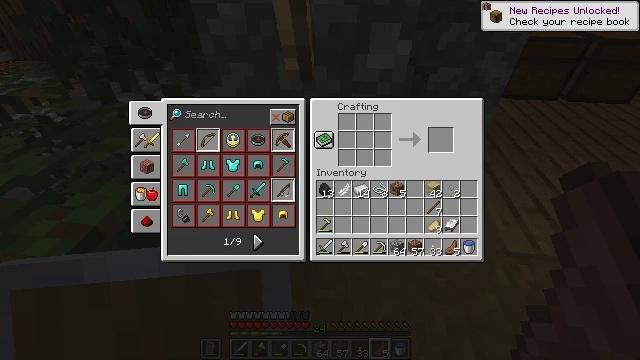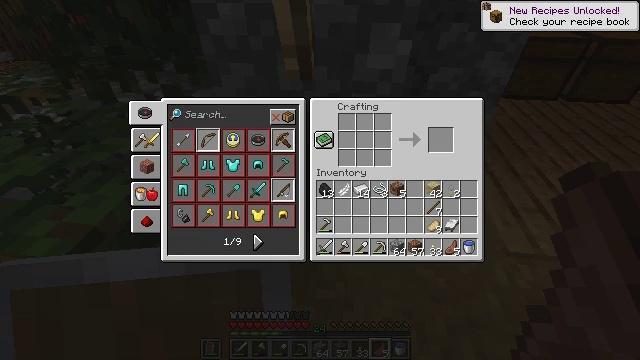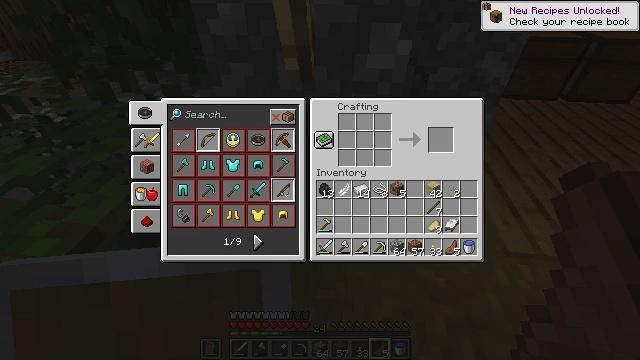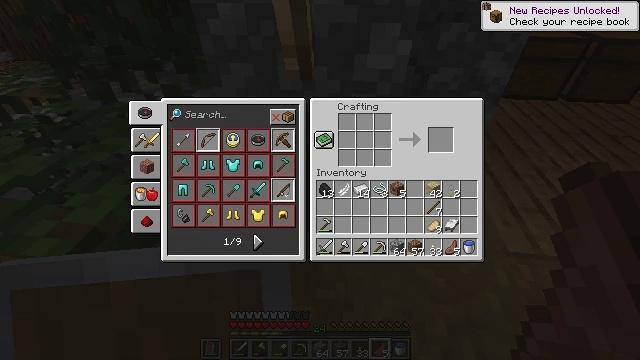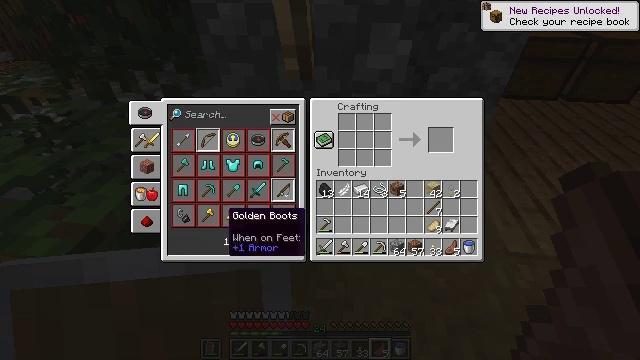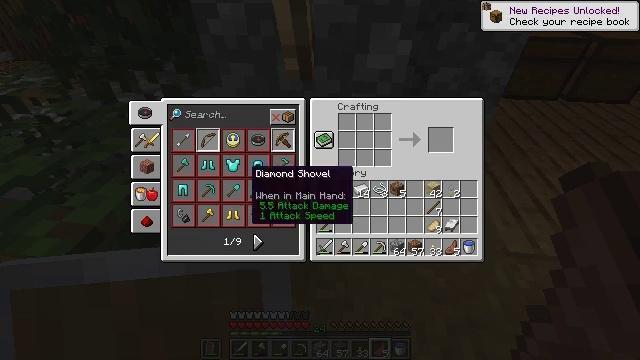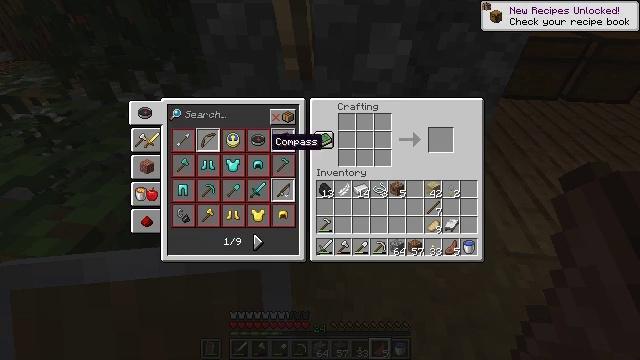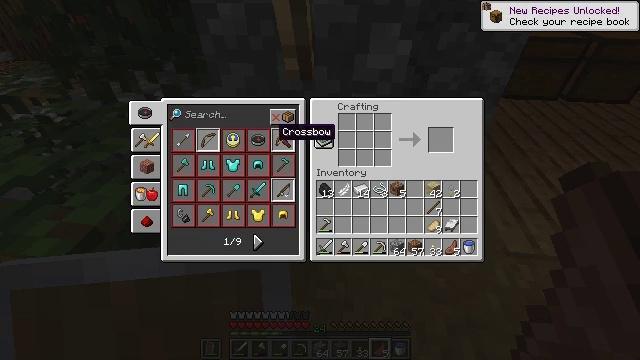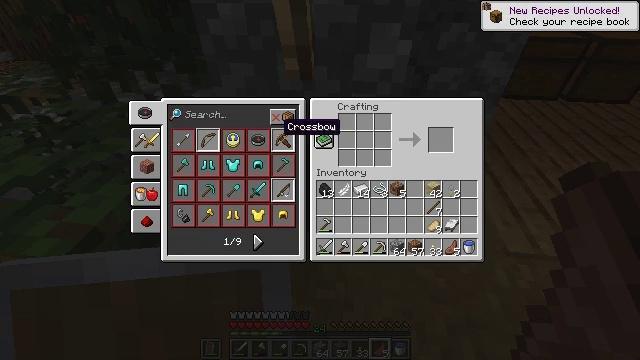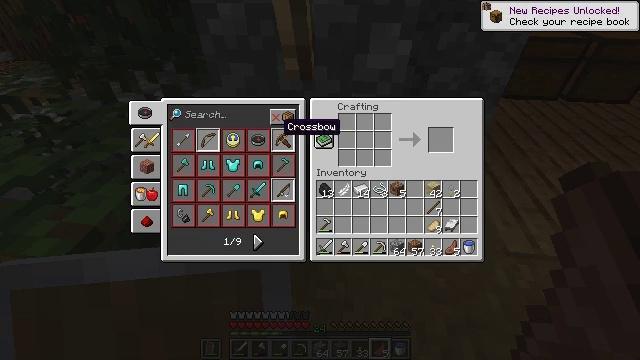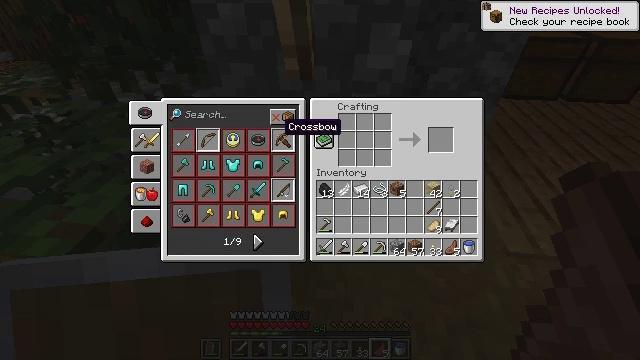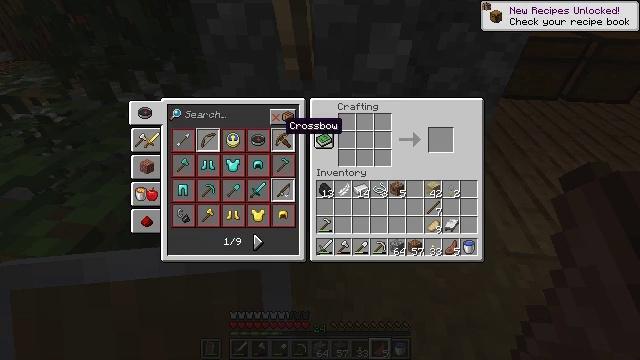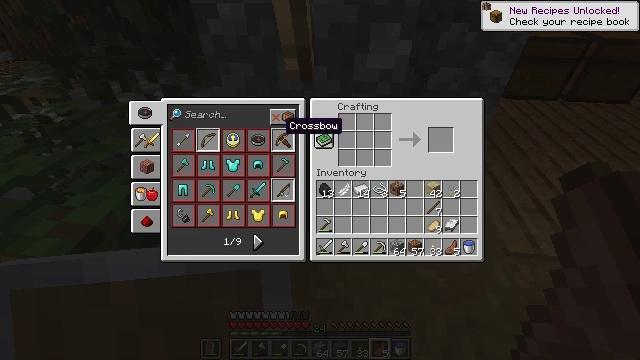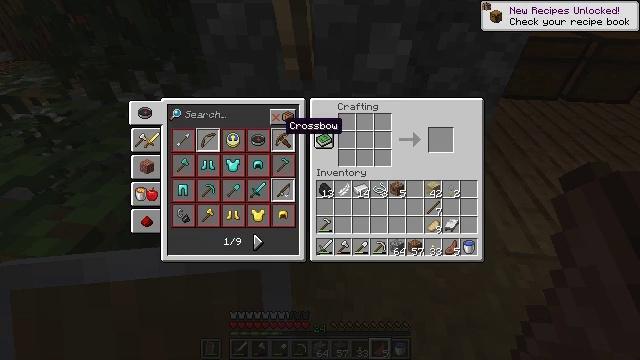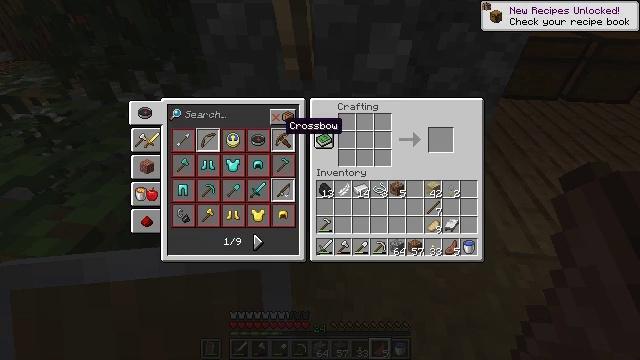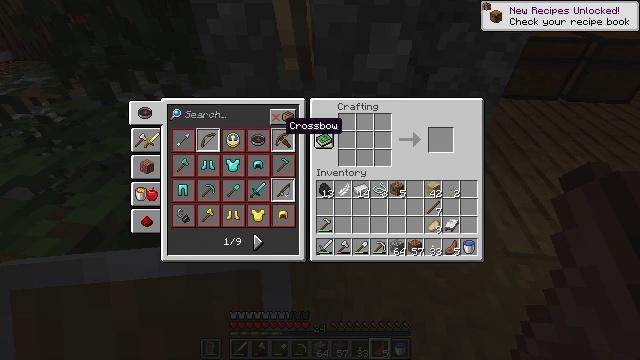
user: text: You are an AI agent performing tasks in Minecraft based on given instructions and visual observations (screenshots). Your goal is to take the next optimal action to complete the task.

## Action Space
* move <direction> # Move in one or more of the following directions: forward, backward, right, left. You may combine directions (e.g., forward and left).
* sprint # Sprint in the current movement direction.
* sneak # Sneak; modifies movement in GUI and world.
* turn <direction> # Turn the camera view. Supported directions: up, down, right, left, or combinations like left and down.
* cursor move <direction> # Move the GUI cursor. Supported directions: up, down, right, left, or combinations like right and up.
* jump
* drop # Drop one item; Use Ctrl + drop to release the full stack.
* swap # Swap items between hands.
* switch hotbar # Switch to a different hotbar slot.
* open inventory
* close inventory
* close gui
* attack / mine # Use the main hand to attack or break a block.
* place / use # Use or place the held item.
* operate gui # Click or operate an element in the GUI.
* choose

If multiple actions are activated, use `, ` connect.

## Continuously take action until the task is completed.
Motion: motion action
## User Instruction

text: Craft the crossbow using sticks, iron, string, and a tripwire hook.
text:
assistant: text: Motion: operate gui
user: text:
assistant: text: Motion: operate gui
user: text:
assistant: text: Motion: no_op
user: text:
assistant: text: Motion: cursor move right and up
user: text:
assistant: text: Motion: cursor move right and up
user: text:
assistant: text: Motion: cursor move right and up
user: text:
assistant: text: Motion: cursor move right and up
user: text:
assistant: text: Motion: no_op
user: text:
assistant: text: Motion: no_op
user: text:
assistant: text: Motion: no_op
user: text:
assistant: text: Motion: no_op
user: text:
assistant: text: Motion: operate gui
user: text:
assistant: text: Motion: operate gui
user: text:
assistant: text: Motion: no_op
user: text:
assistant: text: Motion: no_op
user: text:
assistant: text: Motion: no_op
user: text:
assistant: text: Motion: cursor move right
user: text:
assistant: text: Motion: cursor move right
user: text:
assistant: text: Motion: cursor move right
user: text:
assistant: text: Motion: no_op
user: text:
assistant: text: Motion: no_op
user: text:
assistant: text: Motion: no_op
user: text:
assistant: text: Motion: no_op
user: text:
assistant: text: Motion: cursor move right
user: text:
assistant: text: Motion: cursor move right
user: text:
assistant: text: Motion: cursor move right
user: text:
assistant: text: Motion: cursor move right
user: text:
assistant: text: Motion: no_op
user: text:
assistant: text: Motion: no_op
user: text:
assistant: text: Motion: no_op